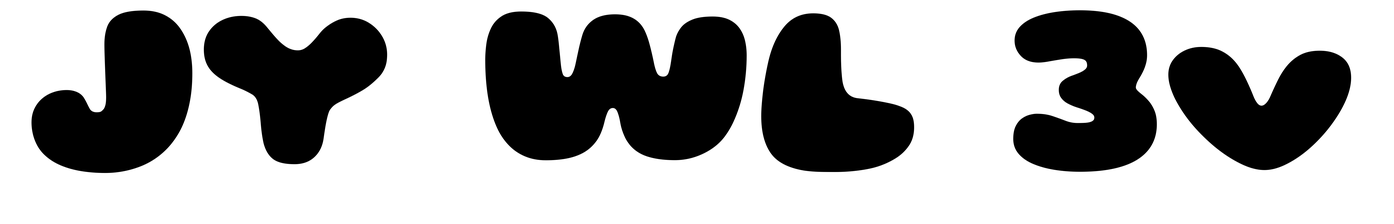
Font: Gluten_Black